Question: Count the number of objects in the diagram.
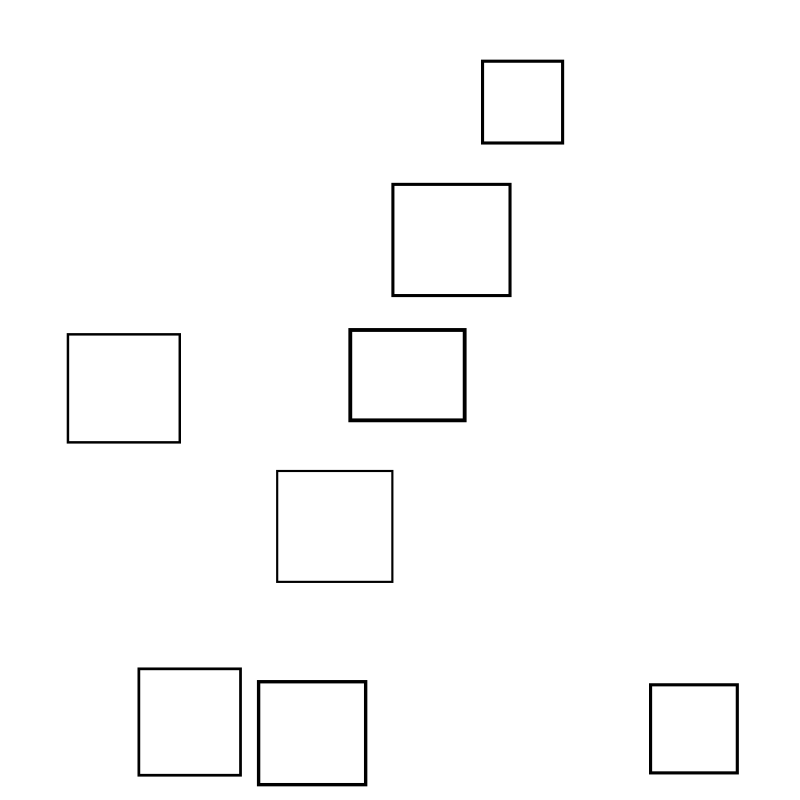
Answer: 8